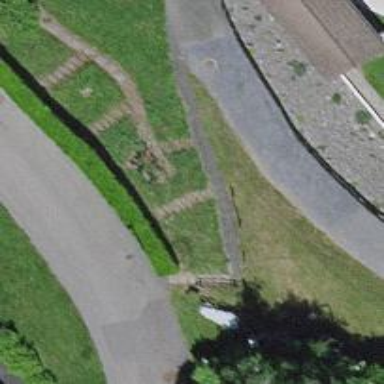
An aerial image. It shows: Road with steps.